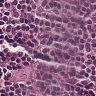
Metastatic tissue present: no